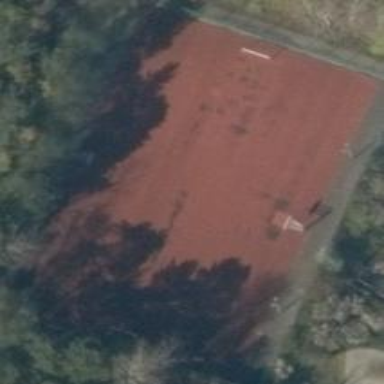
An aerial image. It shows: Tartan basketball court in leisure land pitch.